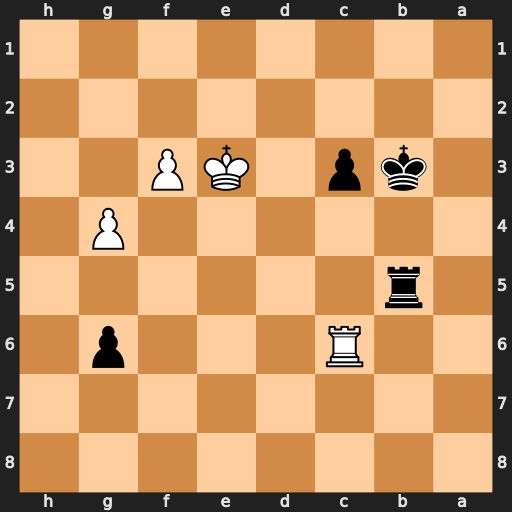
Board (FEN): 8/8/2R3p1/1r6/6P1/1kp1KP2/8/8
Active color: b
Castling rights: -
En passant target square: -
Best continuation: c2 f4 Kb2 f5 gxf5 gxf5 Rxf5